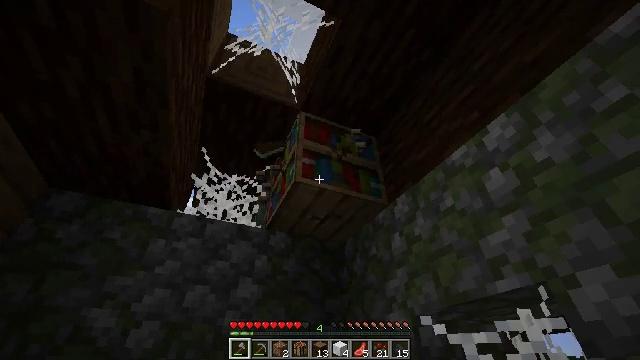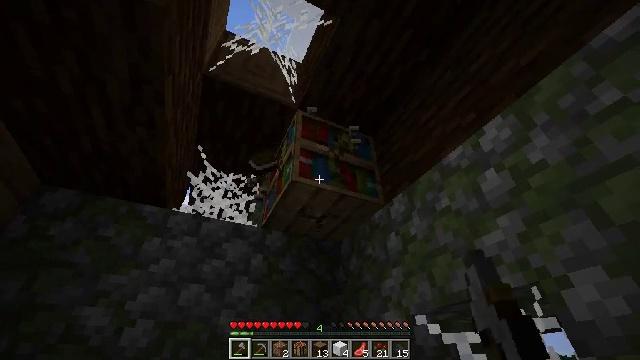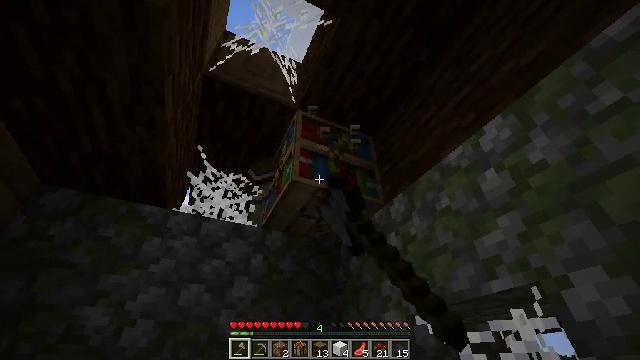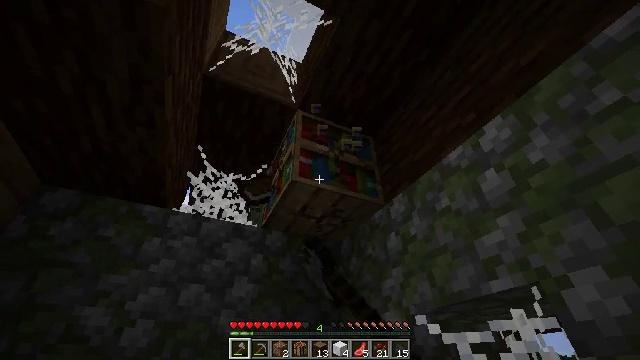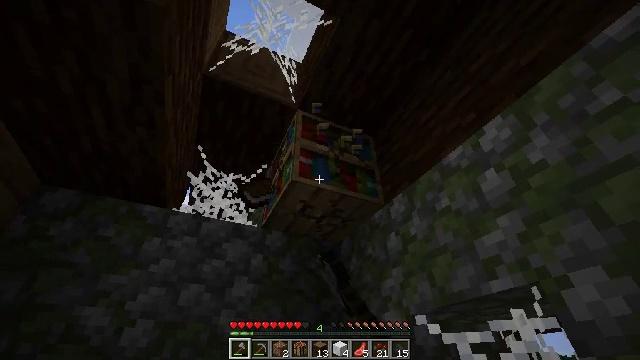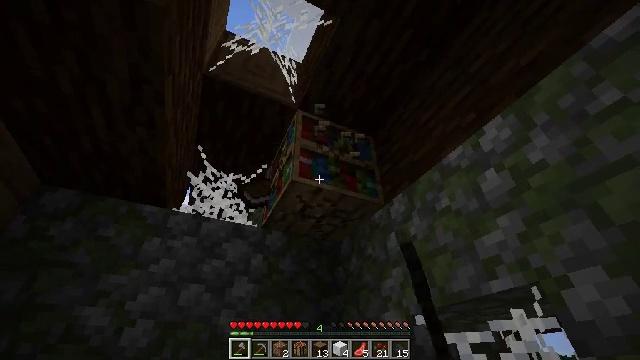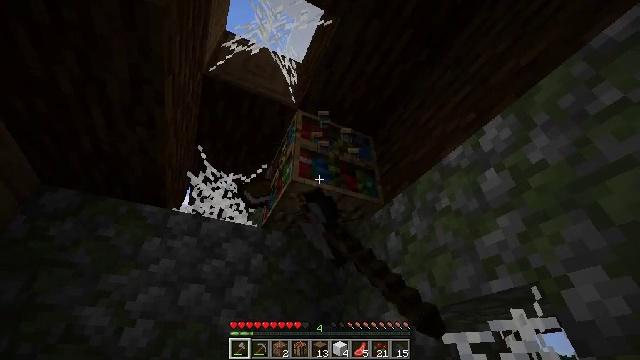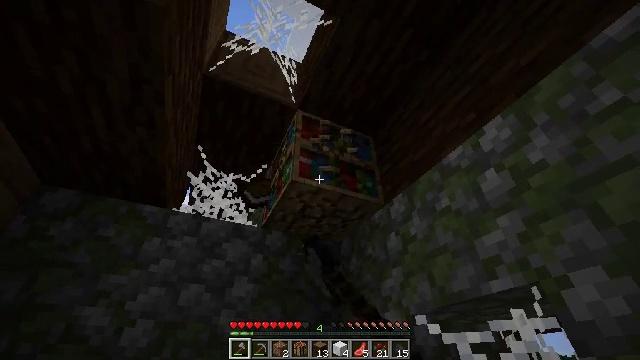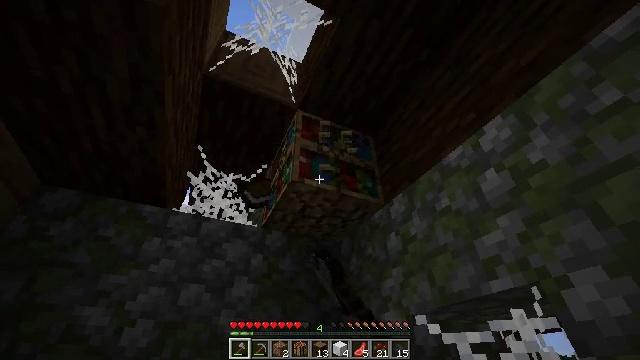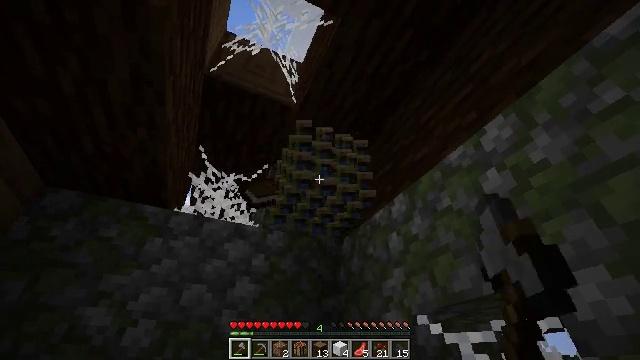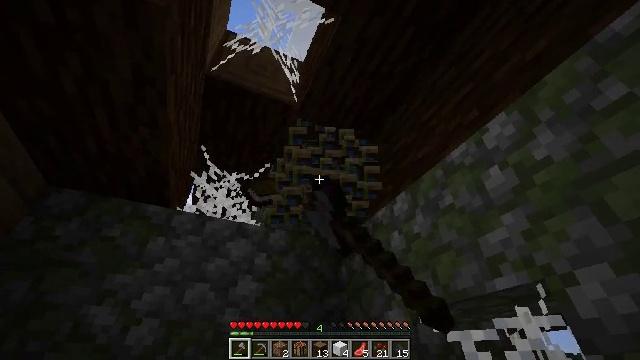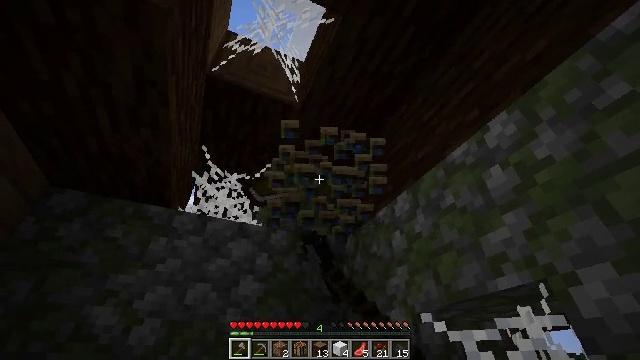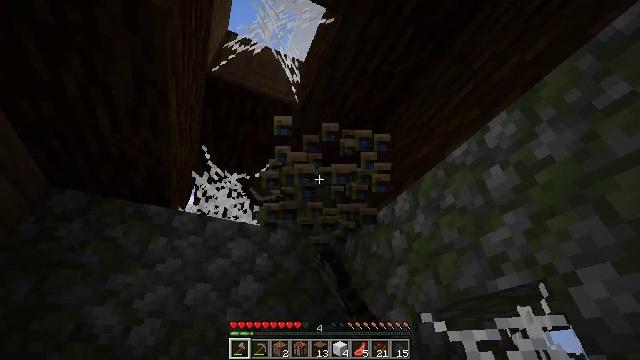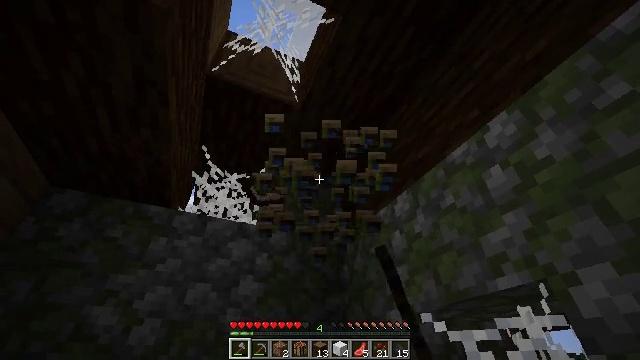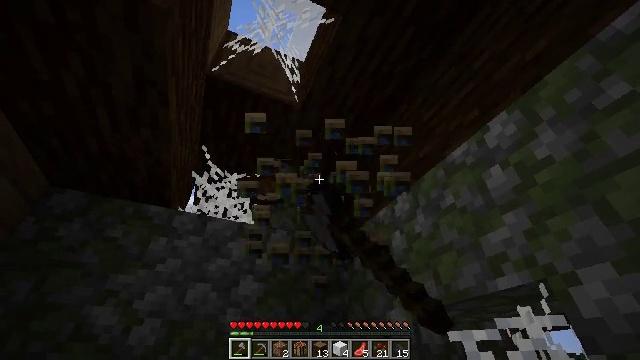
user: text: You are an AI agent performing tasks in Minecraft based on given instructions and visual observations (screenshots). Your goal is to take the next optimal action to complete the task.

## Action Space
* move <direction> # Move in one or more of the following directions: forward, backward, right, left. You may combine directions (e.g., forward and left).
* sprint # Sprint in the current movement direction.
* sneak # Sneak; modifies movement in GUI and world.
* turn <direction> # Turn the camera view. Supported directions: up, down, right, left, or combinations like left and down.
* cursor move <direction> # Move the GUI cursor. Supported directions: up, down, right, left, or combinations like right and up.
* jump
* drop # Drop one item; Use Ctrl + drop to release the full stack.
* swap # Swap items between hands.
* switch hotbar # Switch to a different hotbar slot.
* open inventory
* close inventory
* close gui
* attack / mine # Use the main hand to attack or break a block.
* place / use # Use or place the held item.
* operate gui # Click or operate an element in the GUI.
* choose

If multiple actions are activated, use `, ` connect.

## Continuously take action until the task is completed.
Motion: motion action
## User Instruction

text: Attack the bookshelf to recycle it.
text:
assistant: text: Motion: attack / mine
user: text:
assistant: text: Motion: attack / mine
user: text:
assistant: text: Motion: attack / mine
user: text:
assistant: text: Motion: attack / mine
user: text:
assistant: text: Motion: attack / mine
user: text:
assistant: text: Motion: attack / mine
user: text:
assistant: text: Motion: attack / mine
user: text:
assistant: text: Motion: attack / mine
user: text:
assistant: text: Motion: attack / mine
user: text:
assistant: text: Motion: attack / mine
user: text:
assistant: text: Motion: attack / mine
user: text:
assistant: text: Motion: attack / mine
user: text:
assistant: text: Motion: attack / mine
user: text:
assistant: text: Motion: attack / mine
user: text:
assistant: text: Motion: attack / mine